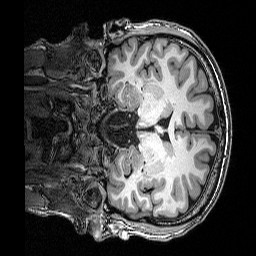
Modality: T1w
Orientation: coronal
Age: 39
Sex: male
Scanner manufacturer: siemens
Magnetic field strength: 3 T
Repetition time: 2.53 s
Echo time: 0.0035 s